Field crop: maize
Growth stage: 1
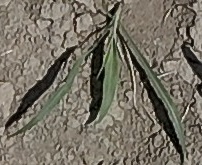
Species: sorghum